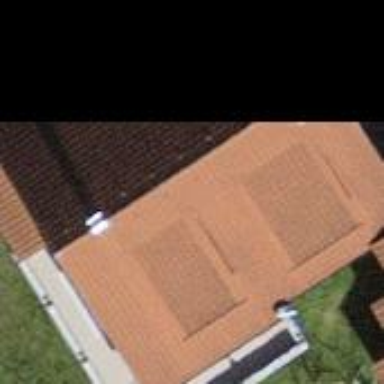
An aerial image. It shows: Detached building with gabled roof.